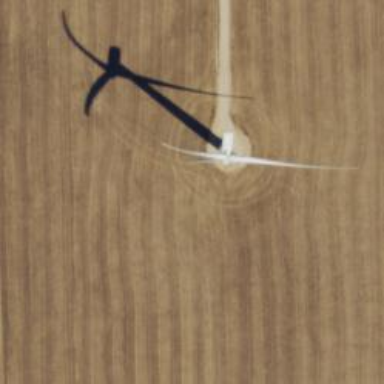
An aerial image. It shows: Wind generator powered by horizontal axis wind turbine.